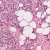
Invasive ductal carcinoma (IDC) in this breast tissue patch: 1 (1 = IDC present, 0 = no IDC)